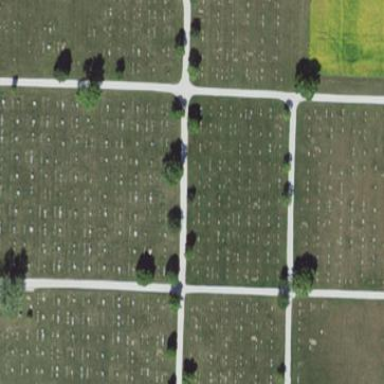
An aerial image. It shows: Cemetery.